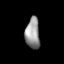
Tissue: lung
Cell type: T cells
Senescence score: 0.1753
Nuclear area (px): 437
Mean DAPI intensity: 149.746